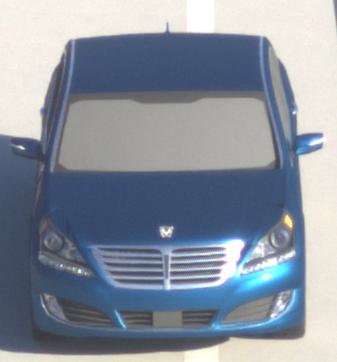
Make: Hyundai
Model: Equus
Detailed model: Gen. 2 VI
Model produced from: 2009
Model produced until: 2016
Doors: 4
Color: blue
Road condition: dry road
Daytime: sunrise or sunset
Contrast: medium contrast